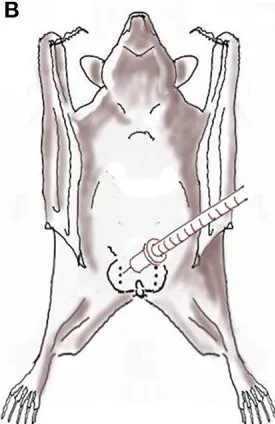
Orchiectomy [; male; ventral view.
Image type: radiology (x_ray)